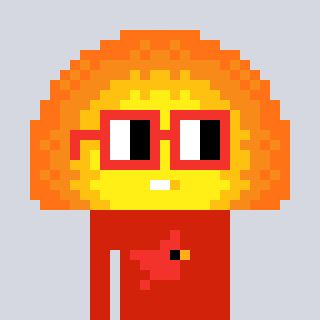
a pixel art character with square red glasses, a sunset-shaped head and a red-colored body on a cool background